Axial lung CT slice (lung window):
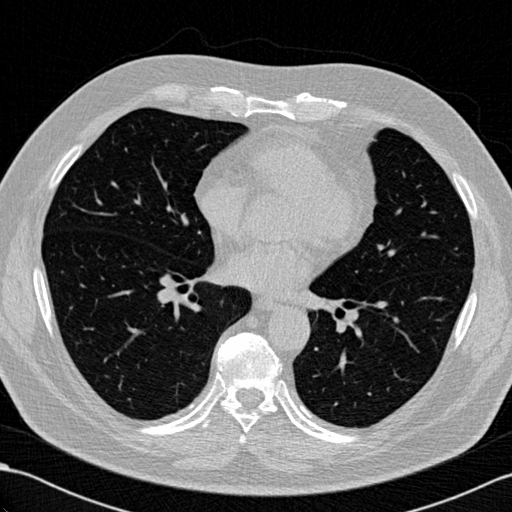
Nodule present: no